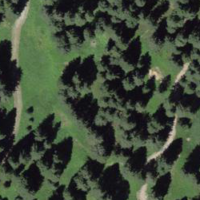
EUNIS habitat code: 23
Species observed at this site:
Cirsium heterophyllum